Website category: university
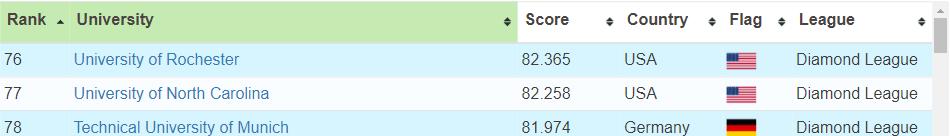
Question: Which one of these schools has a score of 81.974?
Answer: Technical University of Munich

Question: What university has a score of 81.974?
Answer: Technical University of Munich

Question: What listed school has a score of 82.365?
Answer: University of Rochester

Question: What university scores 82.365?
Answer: University of Rochester

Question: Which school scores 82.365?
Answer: University of Rochester

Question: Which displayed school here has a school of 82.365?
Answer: University of Rochester

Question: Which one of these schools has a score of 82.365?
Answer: University of Rochester

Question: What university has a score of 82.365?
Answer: University of Rochester

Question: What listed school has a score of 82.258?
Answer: University of North Carolina

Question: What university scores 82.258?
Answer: University of North Carolina

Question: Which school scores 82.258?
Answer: University of North Carolina

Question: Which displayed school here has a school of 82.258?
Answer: University of North Carolina

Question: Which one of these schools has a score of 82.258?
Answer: University of North Carolina

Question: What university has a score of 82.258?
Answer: University of North Carolina

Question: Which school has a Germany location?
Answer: Technical University of Munich

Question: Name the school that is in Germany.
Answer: Technical University of Munich

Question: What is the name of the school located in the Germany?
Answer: Technical University of Munich

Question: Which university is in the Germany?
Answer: Technical University of Munich

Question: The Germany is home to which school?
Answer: Technical University of Munich

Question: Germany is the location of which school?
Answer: Technical University of Munich